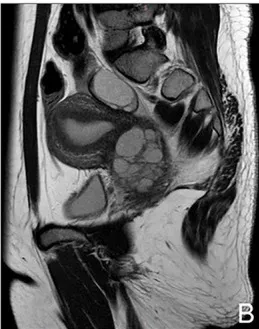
Magnetic resonance imaging (MRI) images showing an enlargement of the cervix with multiple cystic lesions. (B) sagittal plane.
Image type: radiology (mri)